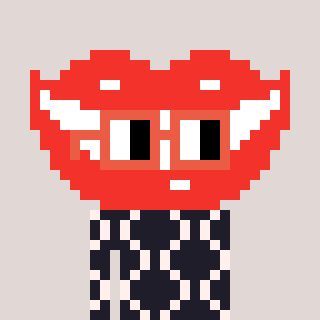
a pixel art character with square orange glasses, a smile-shaped head and a grayscale-colored body on a warm background